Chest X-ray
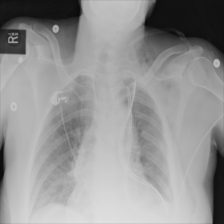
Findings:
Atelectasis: negative
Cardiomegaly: negative
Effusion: negative
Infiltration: negative
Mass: negative
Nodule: negative
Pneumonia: negative
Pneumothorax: positive
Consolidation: negative
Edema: negative
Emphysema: negative
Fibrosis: negative
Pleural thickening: negative
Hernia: negative